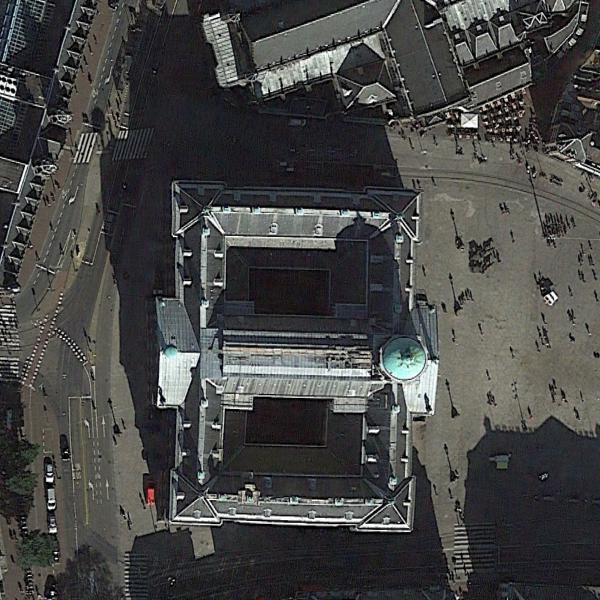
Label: Church